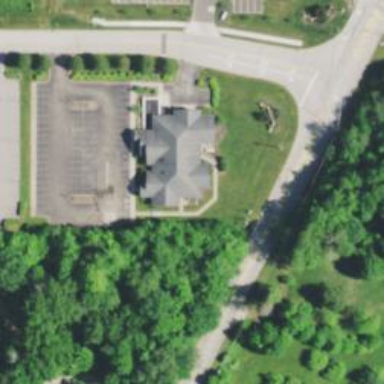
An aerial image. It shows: Clinic.